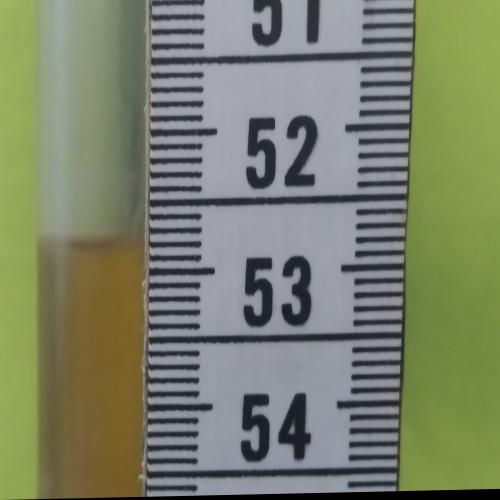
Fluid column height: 52.8 cm